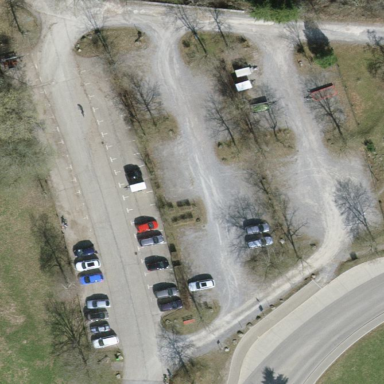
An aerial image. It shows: Parking area with surface.